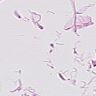
Metastatic tissue present: no